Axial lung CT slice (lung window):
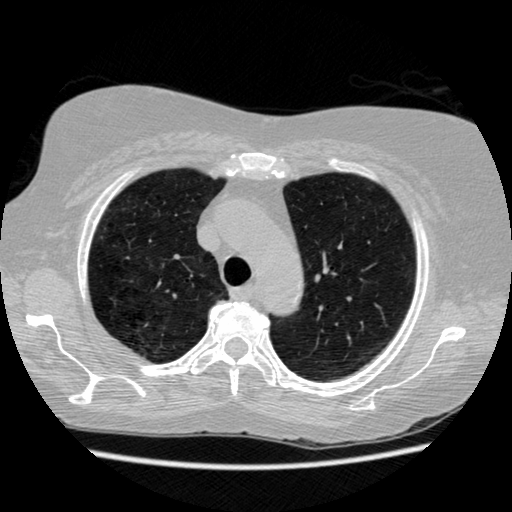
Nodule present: no